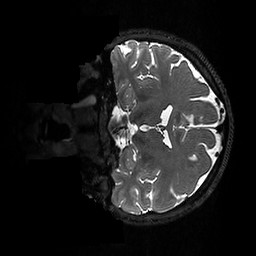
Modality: T2w
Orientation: coronal
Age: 34
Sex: female
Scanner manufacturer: ge
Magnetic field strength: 3 T
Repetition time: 3.202 s
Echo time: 0.06609 s